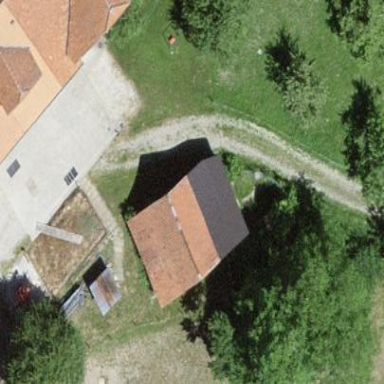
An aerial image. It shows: Rural barn.